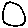
Label: circle